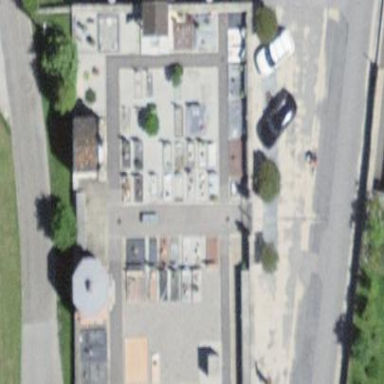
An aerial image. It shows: Cemetery.